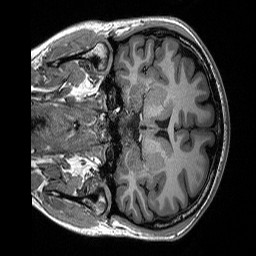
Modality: T1w
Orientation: coronal
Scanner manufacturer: siemens
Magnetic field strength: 3 T
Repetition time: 2.3 s
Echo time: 0.00298 s